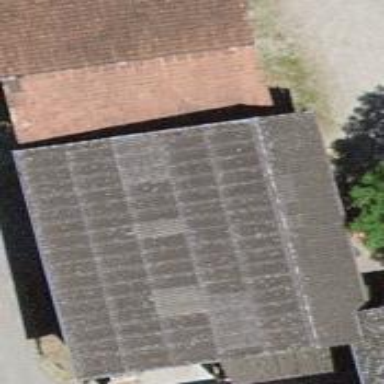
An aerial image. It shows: Shed.